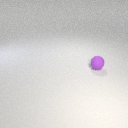
small purple rubber sphere